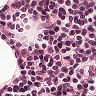
Metastatic tissue present: no